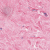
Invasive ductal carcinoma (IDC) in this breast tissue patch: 0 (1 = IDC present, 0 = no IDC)